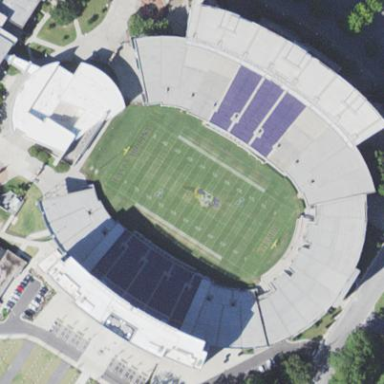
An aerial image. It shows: Stadium used for American football matches.